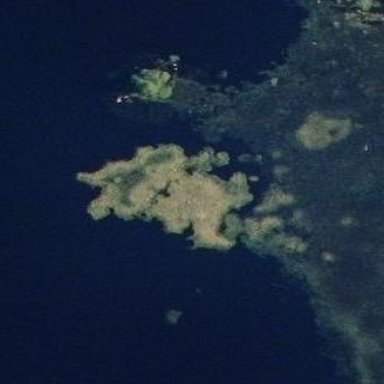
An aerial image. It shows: Islet.